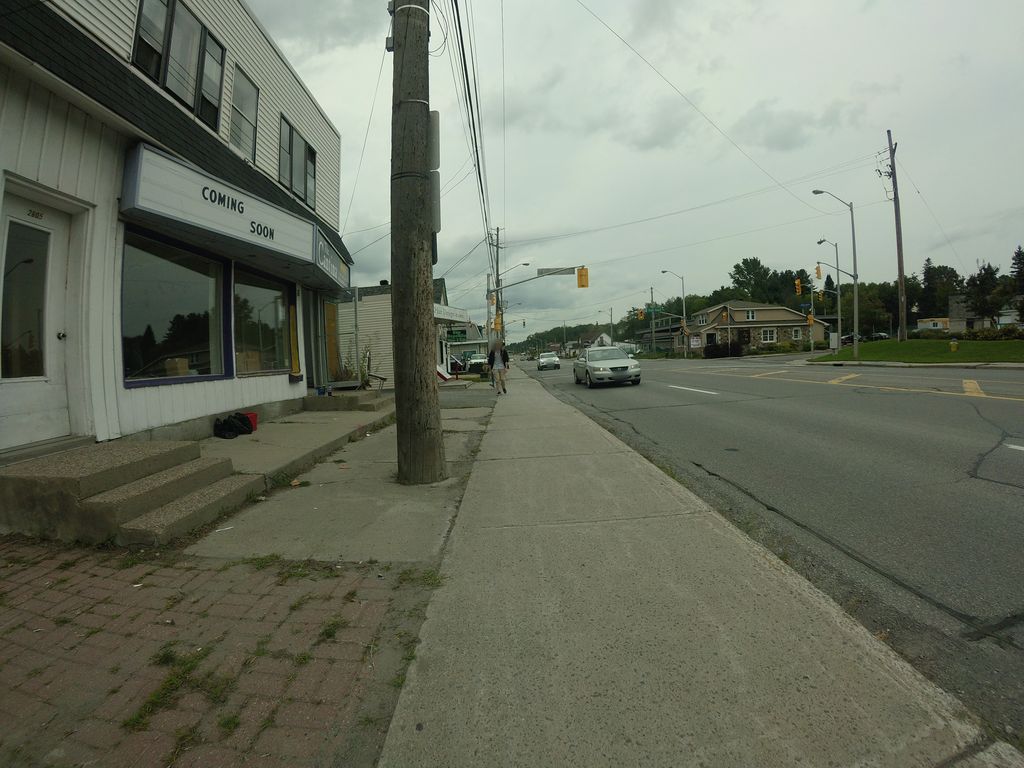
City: ottawa-gatineau